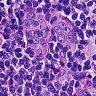
Metastatic tissue present: no